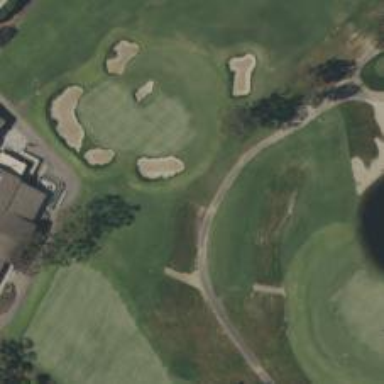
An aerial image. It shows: Golf cartpath that is also road path.